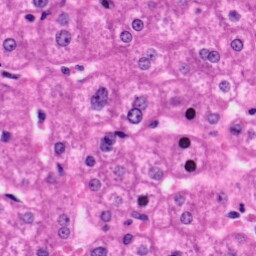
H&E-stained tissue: Liver